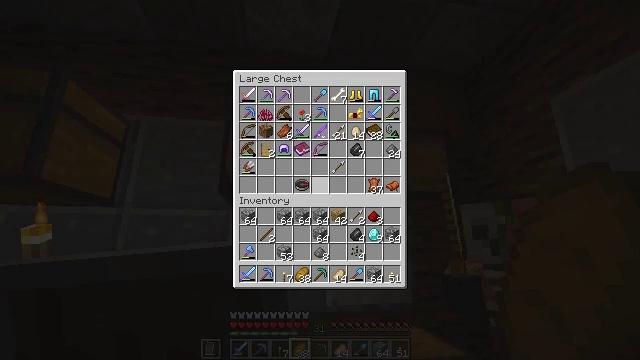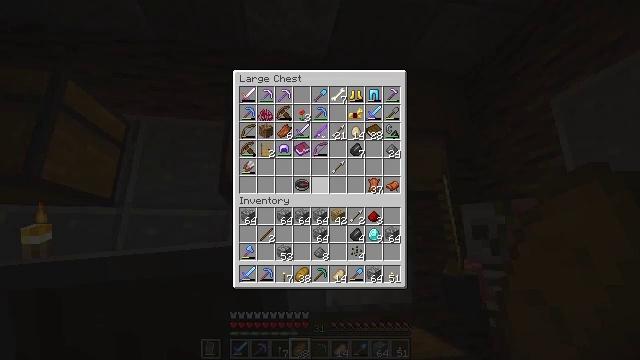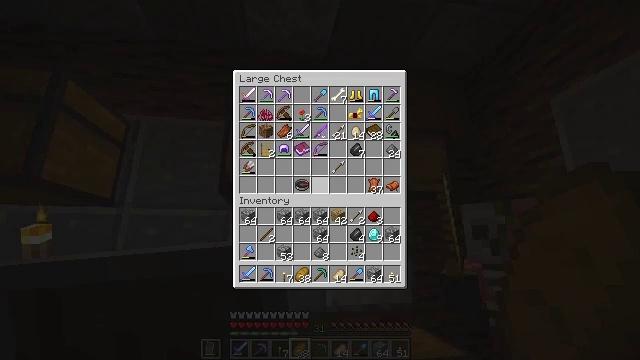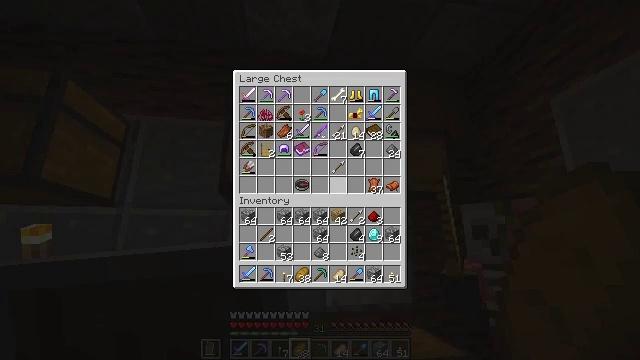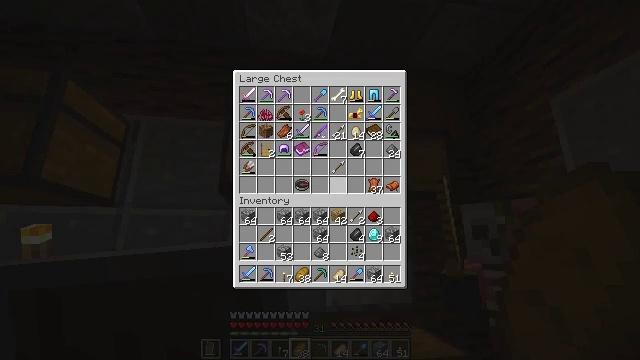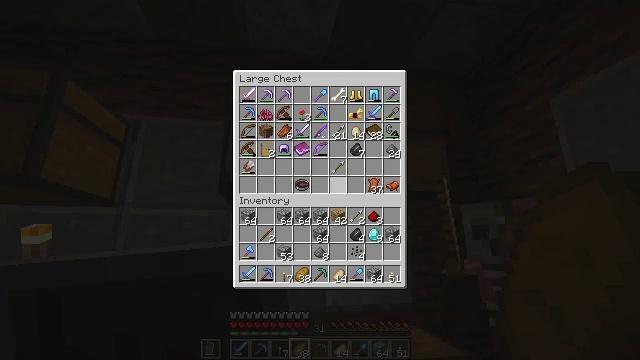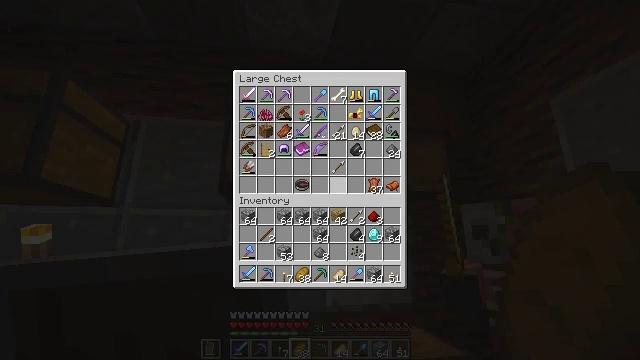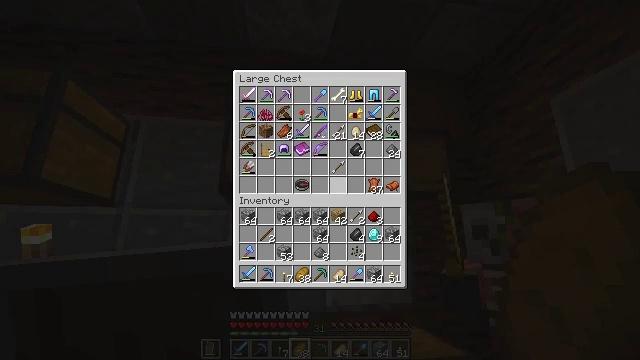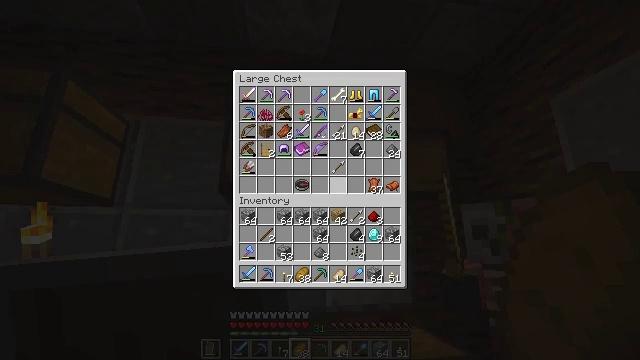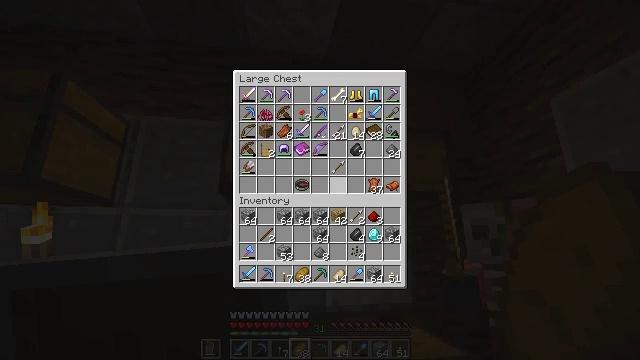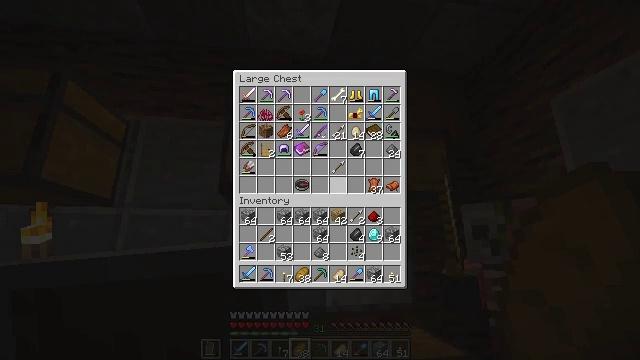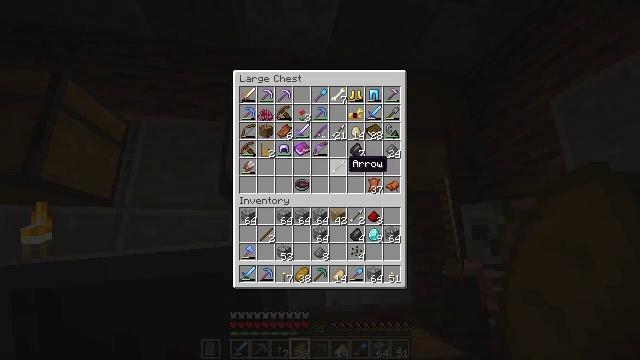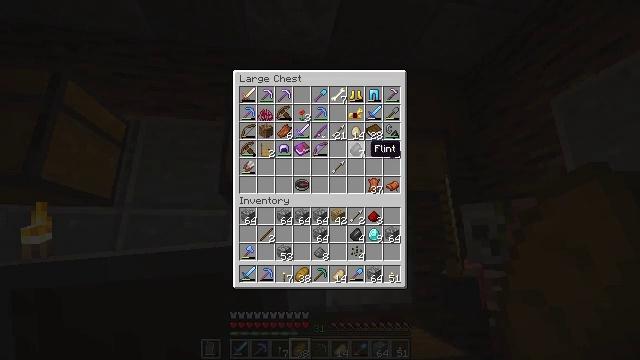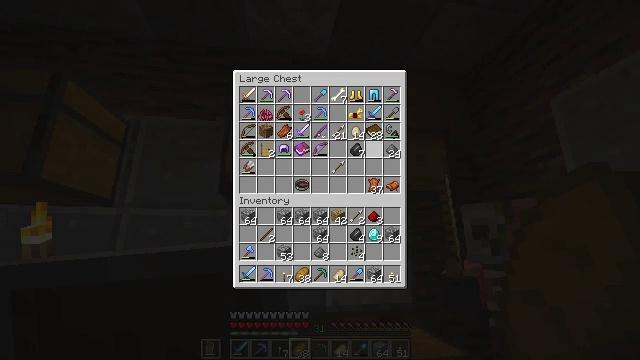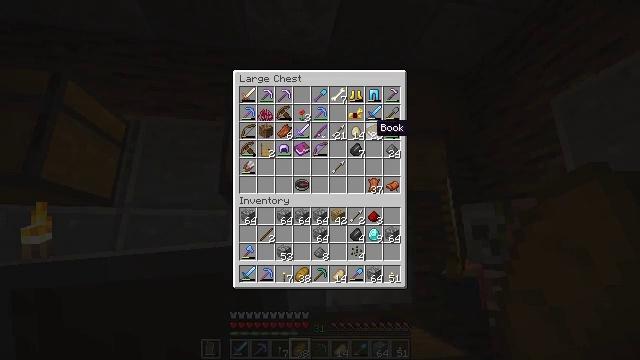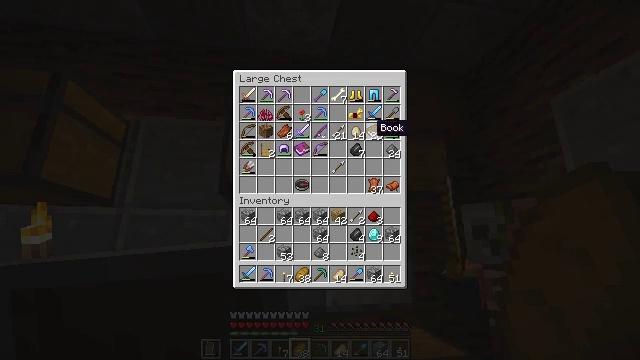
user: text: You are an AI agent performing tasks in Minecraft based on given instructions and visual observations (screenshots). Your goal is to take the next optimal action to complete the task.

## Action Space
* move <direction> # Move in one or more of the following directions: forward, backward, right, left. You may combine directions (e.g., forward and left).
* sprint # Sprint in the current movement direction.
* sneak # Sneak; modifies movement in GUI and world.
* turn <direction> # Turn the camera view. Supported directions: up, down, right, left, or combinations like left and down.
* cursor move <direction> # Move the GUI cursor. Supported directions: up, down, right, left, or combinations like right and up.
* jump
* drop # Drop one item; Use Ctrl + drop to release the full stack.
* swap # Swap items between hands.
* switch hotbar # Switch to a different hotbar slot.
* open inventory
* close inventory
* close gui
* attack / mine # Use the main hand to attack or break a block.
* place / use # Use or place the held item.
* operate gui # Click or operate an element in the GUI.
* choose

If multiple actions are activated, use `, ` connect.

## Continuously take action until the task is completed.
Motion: motion action
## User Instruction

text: Open the crafting grid and craft a crossbow.
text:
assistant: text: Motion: no_op
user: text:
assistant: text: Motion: no_op
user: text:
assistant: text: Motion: cursor move right
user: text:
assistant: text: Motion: no_op
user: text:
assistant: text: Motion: no_op
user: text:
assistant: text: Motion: no_op
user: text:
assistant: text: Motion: no_op
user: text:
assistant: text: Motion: no_op
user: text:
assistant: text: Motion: no_op
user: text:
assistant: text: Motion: no_op
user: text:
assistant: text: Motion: cursor move right and up
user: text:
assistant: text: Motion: cursor move right and up
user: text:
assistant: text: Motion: cursor move right and up
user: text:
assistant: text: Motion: no_op
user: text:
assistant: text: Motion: no_op
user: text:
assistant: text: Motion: no_op
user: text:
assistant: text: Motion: cursor move up
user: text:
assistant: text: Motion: no_op
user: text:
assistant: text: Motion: no_op
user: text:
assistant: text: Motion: no_op
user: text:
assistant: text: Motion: no_op
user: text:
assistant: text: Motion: no_op
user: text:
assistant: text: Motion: no_op
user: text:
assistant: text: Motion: no_op
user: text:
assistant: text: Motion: no_op
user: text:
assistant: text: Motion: no_op
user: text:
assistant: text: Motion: no_op
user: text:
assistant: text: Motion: no_op
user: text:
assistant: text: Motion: no_op
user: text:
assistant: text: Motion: cursor move left